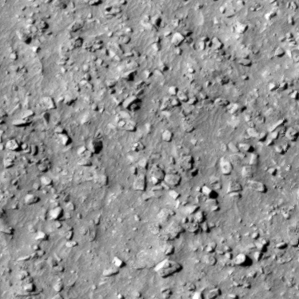
Label: non_frost